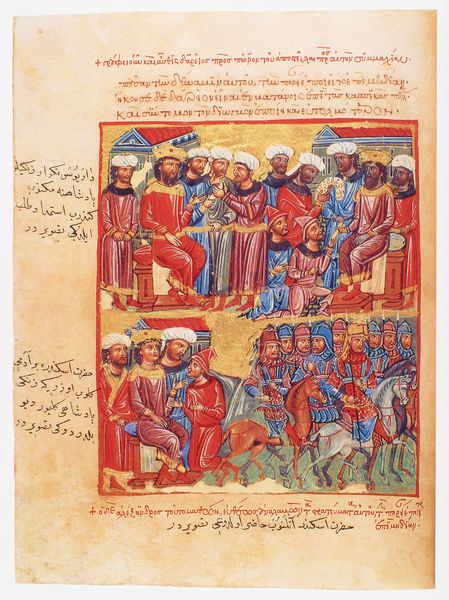
Titel: Der griechische Alexanderroman
Institution: Venedig, Hellenic Institute Codex Gr. 5
Schlagwörter: blau, grün, braun, männer, zeichnung, rot, gold, krone, pferde, reiter, ritt, schrift, papier, friedrich, könig, thron, buch, orient, seite, illustration, pergament, helme, arabisch, lanzen, balu, turban, arabien, islam, papyrus, alexander, persisch, alexanderroman, sarazenisch